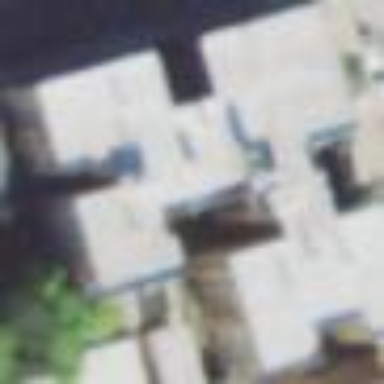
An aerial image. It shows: Building.